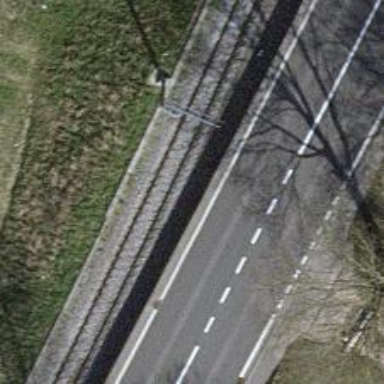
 featuring lanes for cyclists on both sides."